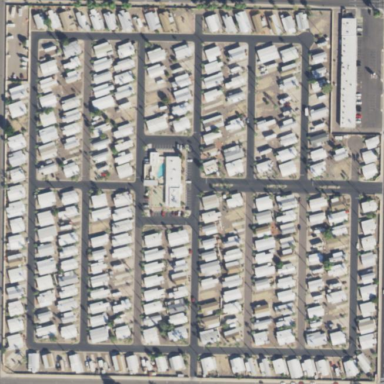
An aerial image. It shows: Mobile residential area.